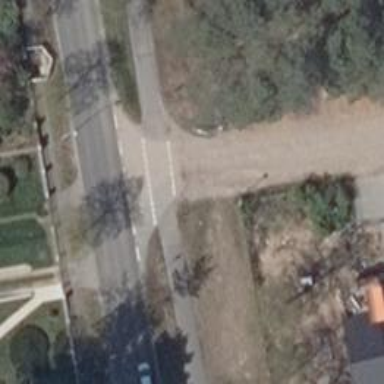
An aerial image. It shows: Residential road with compacted surface.